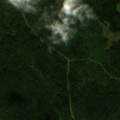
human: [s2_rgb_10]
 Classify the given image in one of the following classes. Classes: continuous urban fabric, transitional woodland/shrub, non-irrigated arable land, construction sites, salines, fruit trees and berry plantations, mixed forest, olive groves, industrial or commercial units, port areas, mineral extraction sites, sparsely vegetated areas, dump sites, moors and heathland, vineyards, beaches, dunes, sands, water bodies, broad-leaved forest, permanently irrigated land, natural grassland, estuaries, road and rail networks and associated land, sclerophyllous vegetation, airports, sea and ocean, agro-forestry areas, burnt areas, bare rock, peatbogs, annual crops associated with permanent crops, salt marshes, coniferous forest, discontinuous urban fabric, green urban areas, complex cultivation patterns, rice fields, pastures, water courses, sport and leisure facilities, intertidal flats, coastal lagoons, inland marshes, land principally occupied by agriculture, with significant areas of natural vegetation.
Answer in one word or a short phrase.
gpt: coniferous forest, mixed forest, transitional woodland/shrub